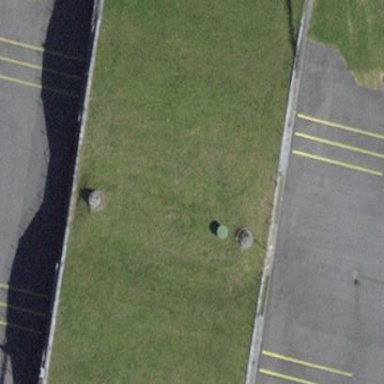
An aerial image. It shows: Military bunker used as hardened aircraft shelter.